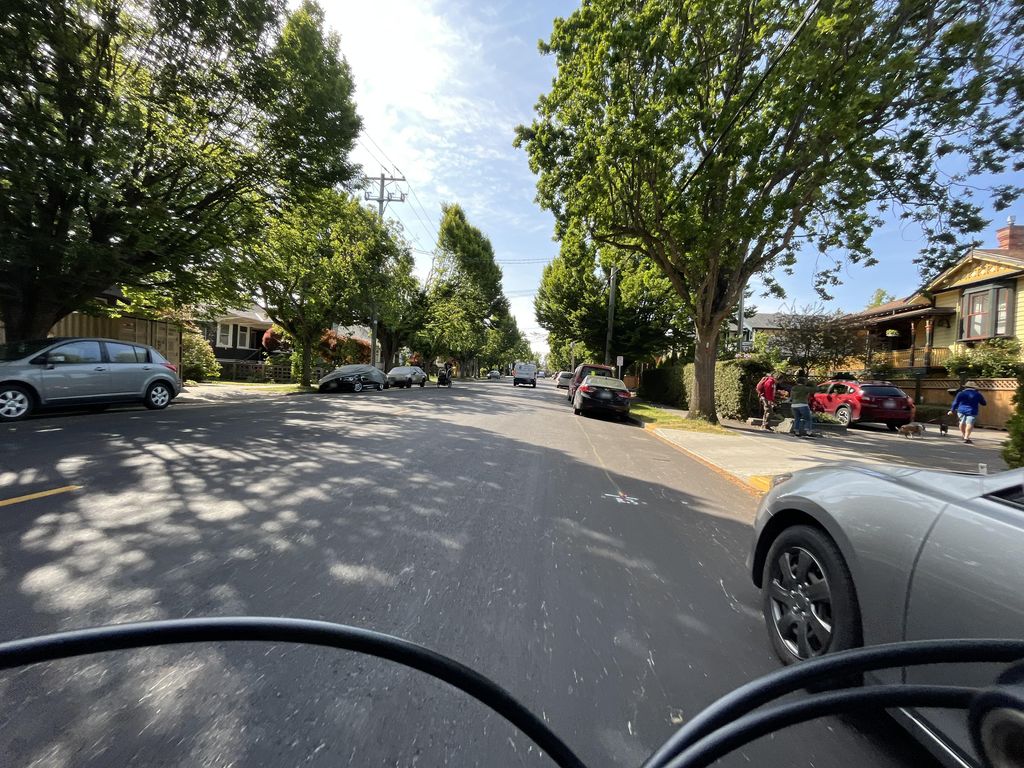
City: victoria